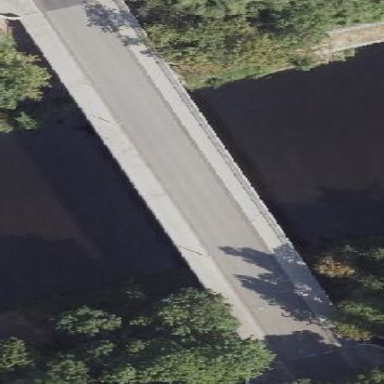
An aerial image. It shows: Man-made bridge.